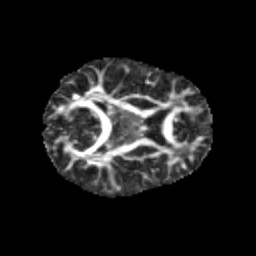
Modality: FA
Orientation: axial
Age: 12
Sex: female
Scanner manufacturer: siemens
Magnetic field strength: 3 T
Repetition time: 3.8 s
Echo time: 0.07 s